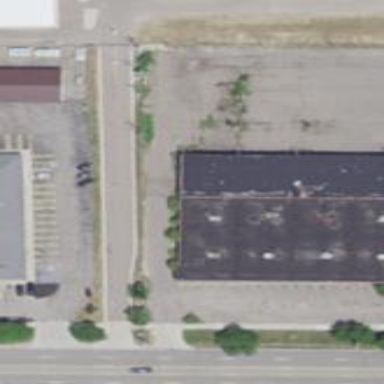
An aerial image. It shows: Retail building.